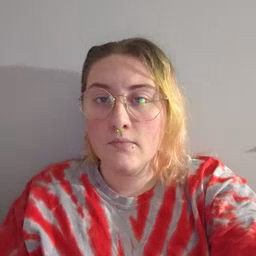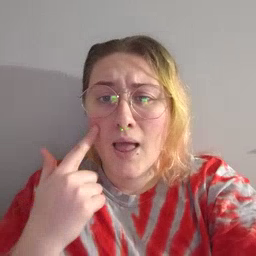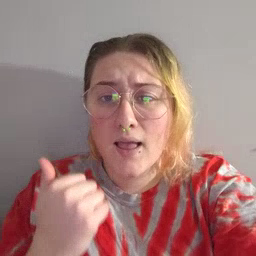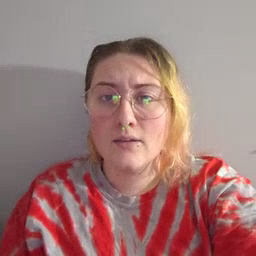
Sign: cry